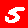
Digit: 5